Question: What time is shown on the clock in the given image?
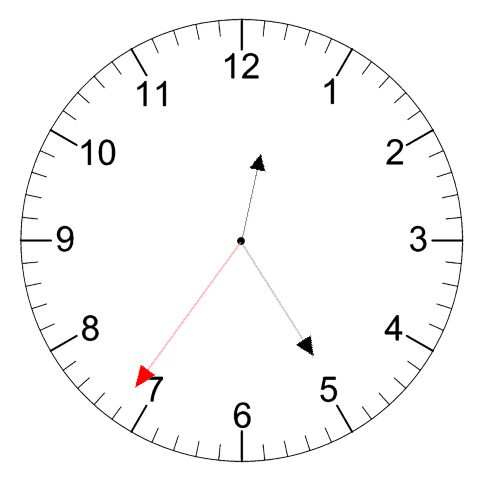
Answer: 12:24:36